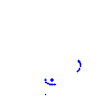
Particle: proton